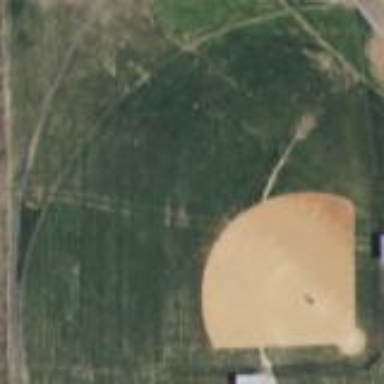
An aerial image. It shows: Softball pitch for leisure and sport activities.